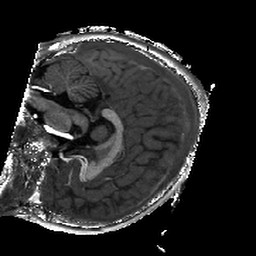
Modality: T1w
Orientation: sagittal
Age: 7
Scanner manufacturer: siemens
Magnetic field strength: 3 T
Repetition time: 2.4 s
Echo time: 0.00224 s